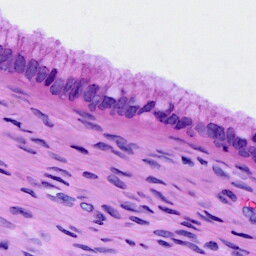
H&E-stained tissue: Cervix